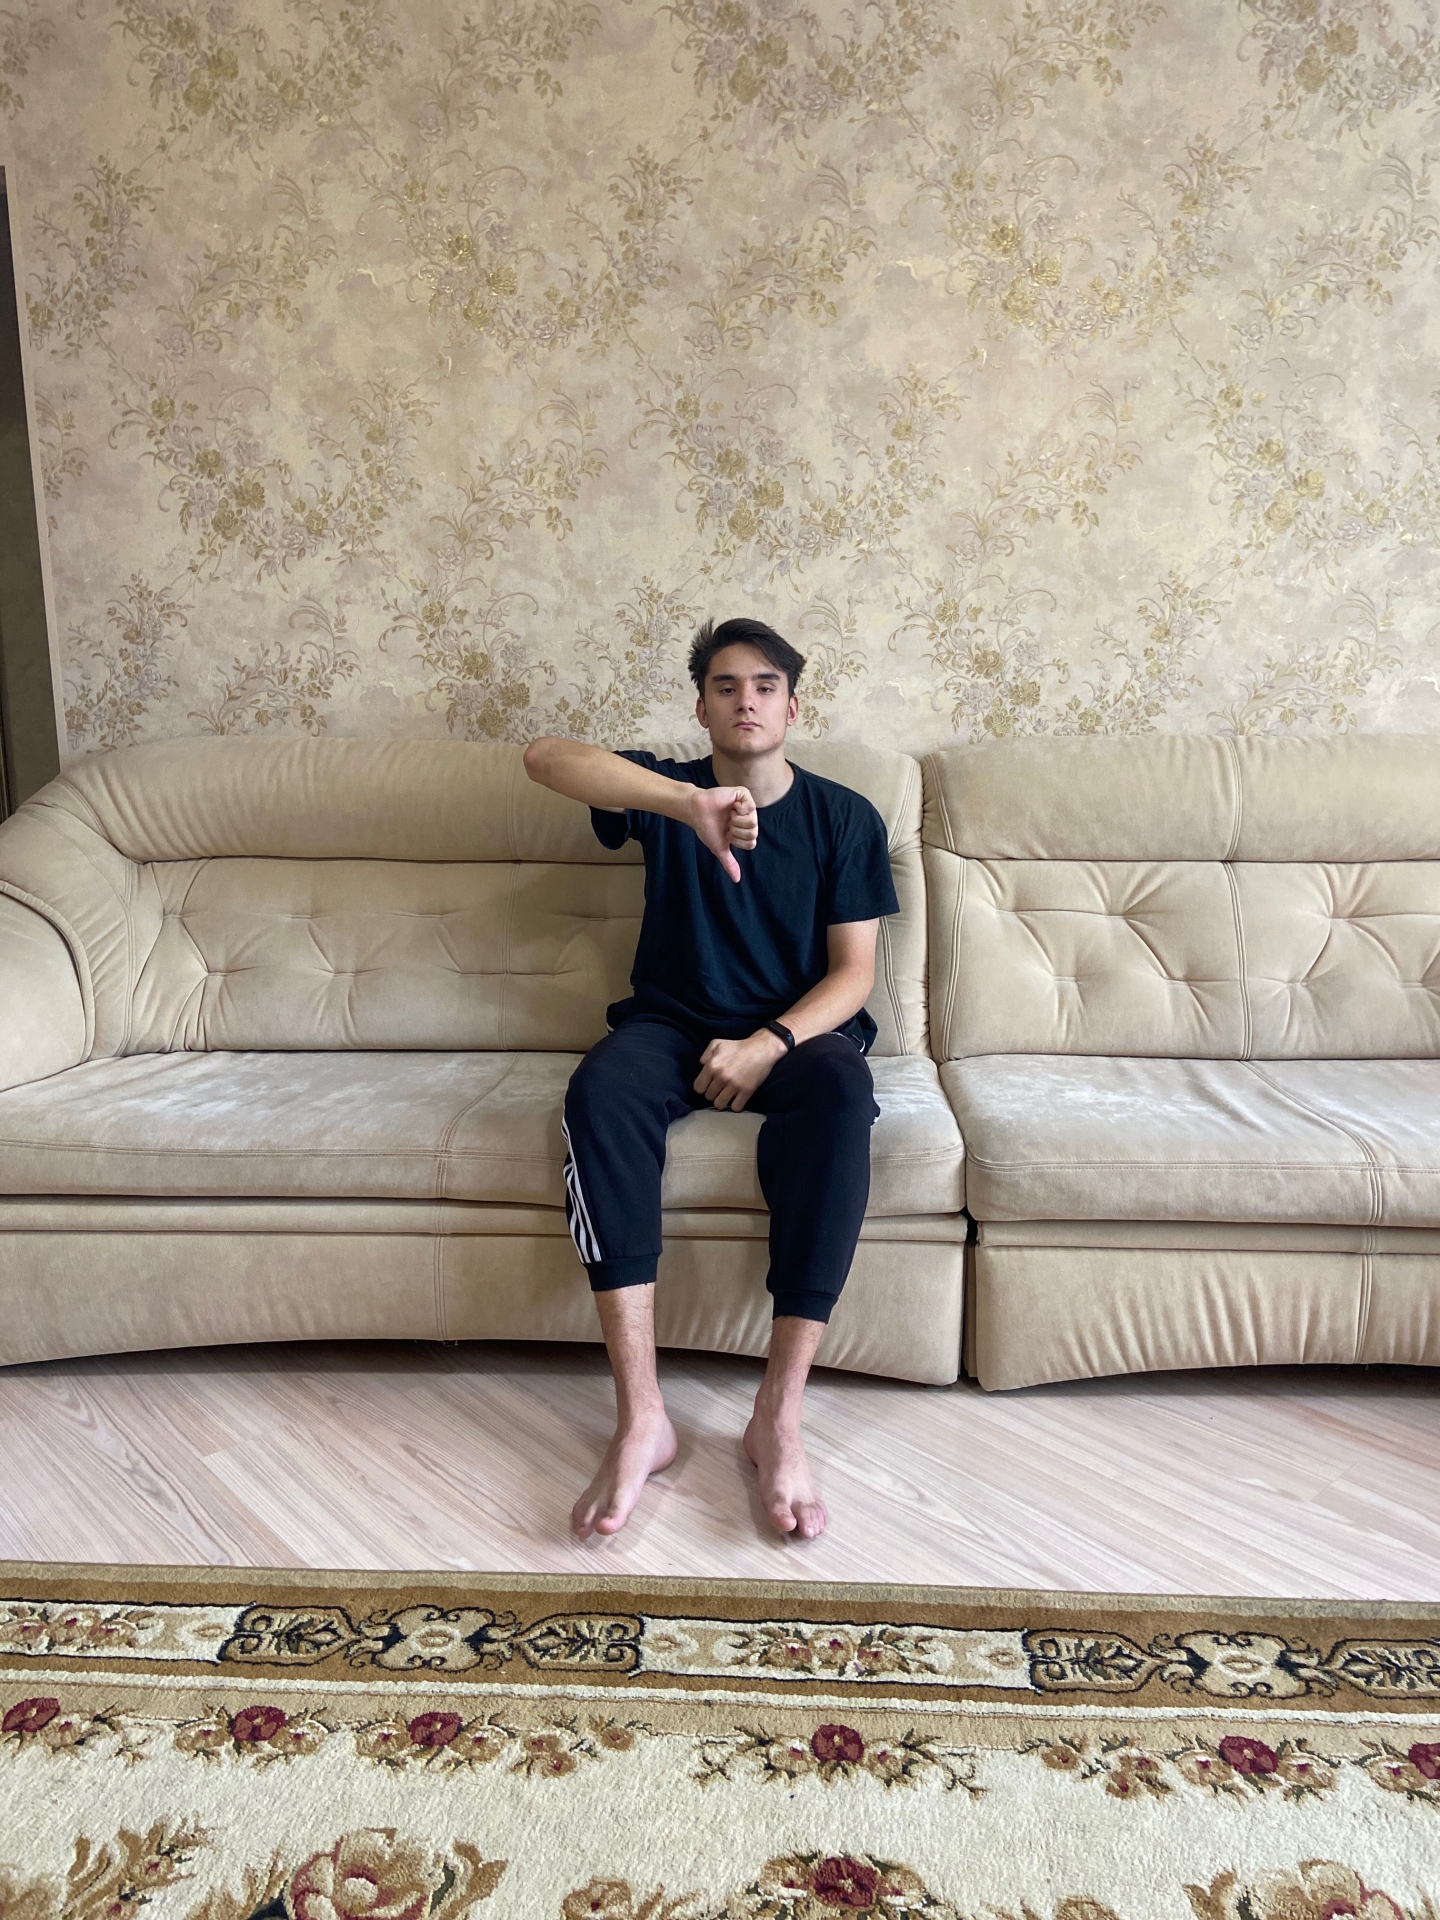
Label: clear